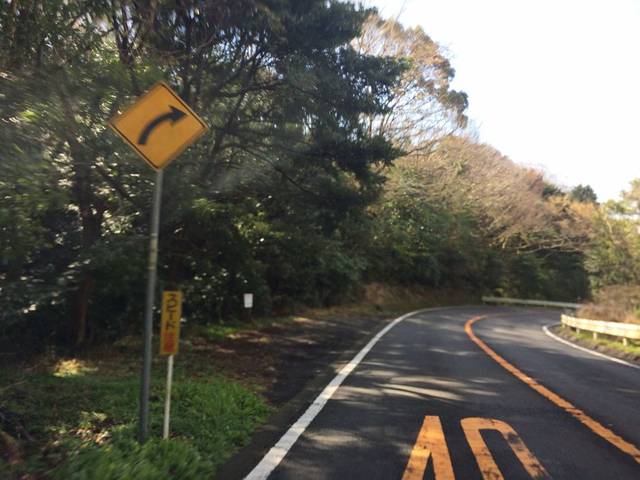
Region: Japan
Coordinates: 34.969, 138.454